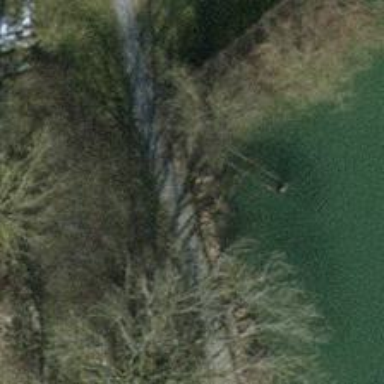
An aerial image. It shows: Path on pebblestone bridge.